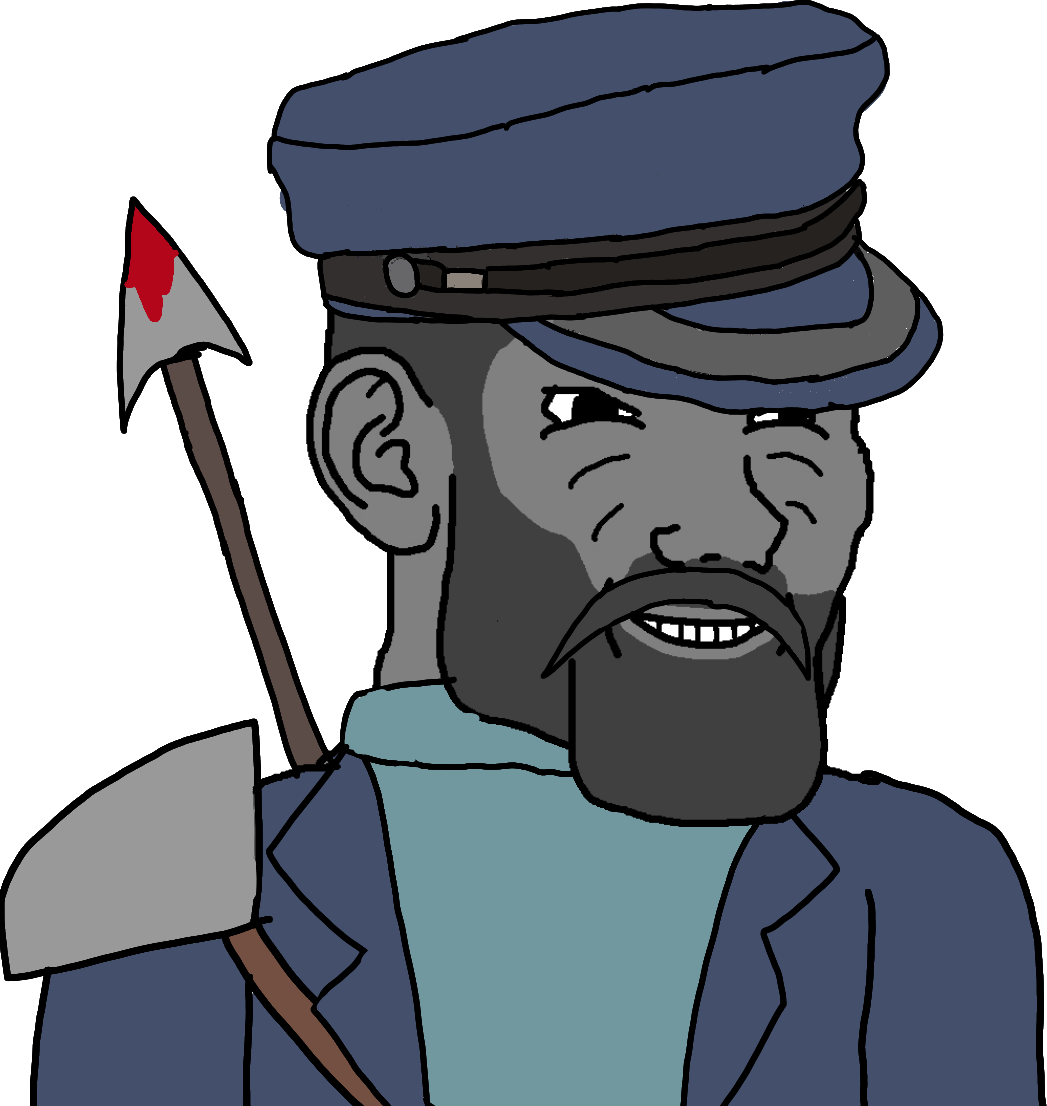
Label: 5_Grey_Chad